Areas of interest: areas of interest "Parking Lot"
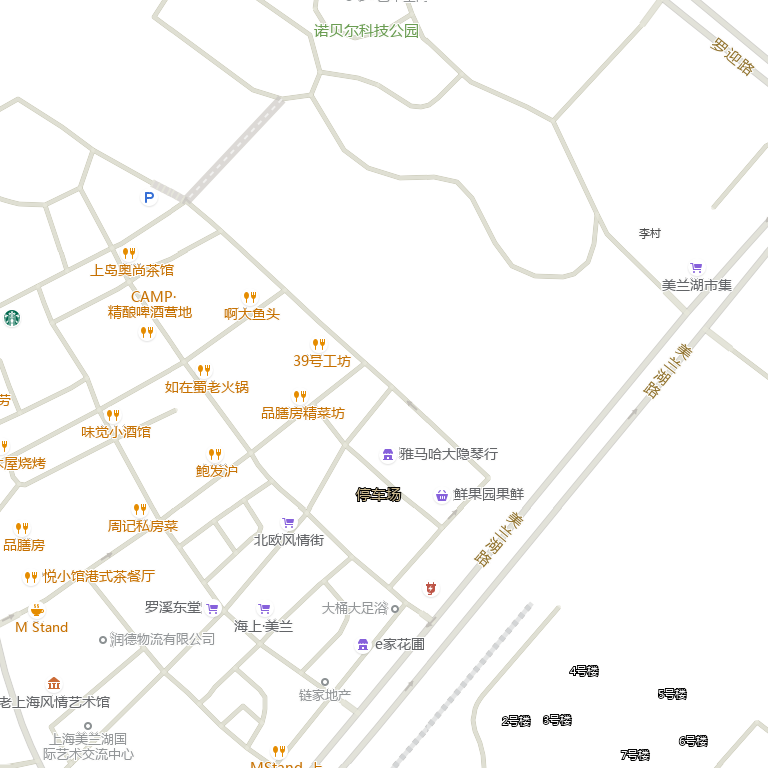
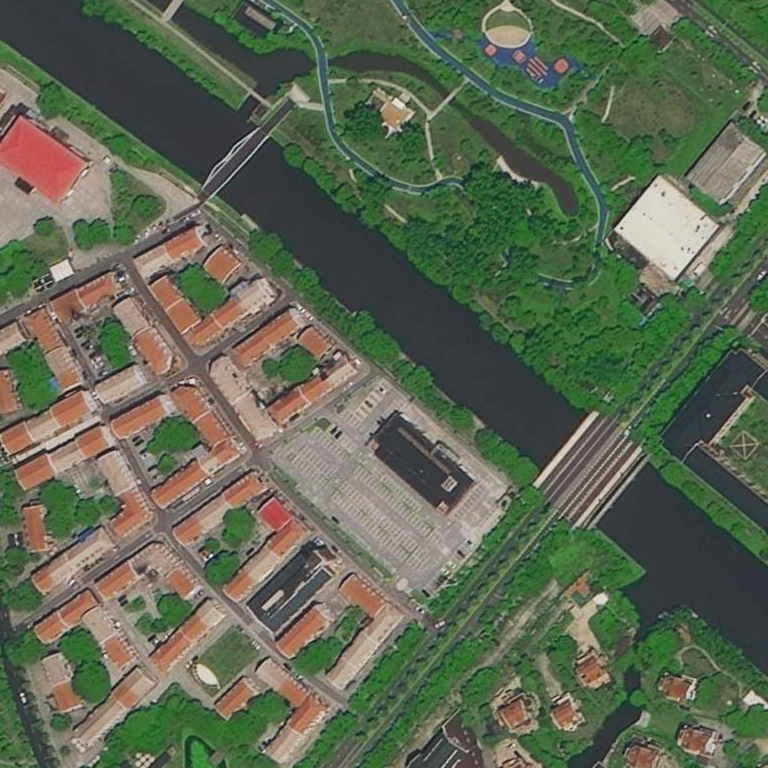